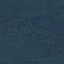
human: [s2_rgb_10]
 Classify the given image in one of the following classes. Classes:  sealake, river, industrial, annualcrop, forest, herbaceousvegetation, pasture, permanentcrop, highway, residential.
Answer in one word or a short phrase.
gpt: Forest